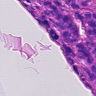
Metastatic tissue present: yes